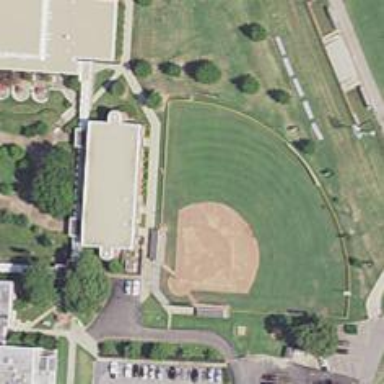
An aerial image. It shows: Baseball pitch for leisure and sports activities.